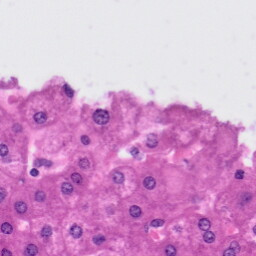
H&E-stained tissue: Liver